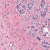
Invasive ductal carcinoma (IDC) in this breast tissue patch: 1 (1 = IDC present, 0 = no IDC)